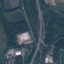
Land use / land cover: Highway